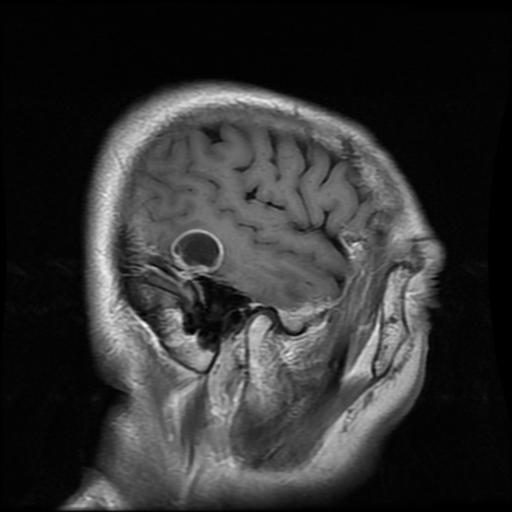
Label: glioma